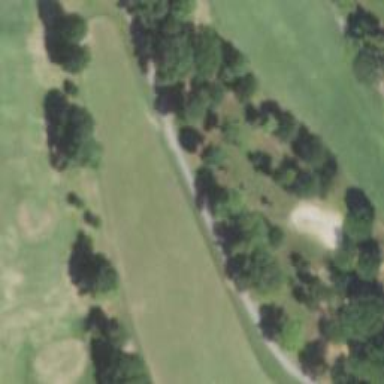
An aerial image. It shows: Path designated for golf carts.